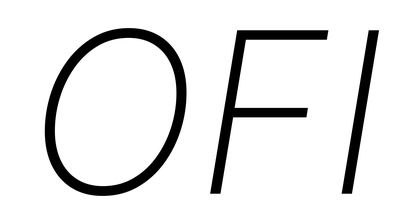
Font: Inter-Italic_ExtraLight_Italic